Question: I'm writing a program in Java and I'm using JavaFX for the GUI,
using the MVC way.
The structure of the view I'm talking about is as follow:

The reason for this structure is because I want to keep my code clean & clear.
Inside the TopPane I want only a menuBar.
I've added this as follow:
'''
public class TopPane extends Pane {
private MenuBar menuBar;
public TopPane() {
initNodes();
layoutNodes();
}
private void initNodes() {
Menu[] menus = new Menu[3];
menus[0] = new Menu("File");
menus[1] = new Menu("Options");
menus[2] = new Menu("Help");
MenuItem[] menuItemsFile = new MenuItem[4];
menuItemsFile[0] = new MenuItem("New game");
menuItemsFile[1] = new MenuItem("Save game");
menuItemsFile[2] = new MenuItem("Load game");
menuItemsFile[3] = new MenuItem("Exit");
menus[0].getItems().addAll(menuItemsFile);
MenuItem options = new MenuItem("Options");
menus[1].getItems().add(options);
MenuItem help = new MenuItem("Help");
menus[2].getItems().add(help);
menuBar = new MenuBar();
menuBar.getMenus().addAll(menus);
}
private void layoutNodes() {
menuBar.setMinWidth(Double.MAX_VALUE);
menuBar.useSystemMenuBarProperty().set(true);
getChildren().add(menuBar);
}
public MenuBar getMenuBar() {
return menuBar;
}
}
'''
In gameview I do the following:
'''
public class GameView extends BorderPane {
private TopPane topPane;
private LeftPane leftPane;
private PlayerView playerView; //centerpane
private RightPane rightPane;
public GameView() {
initNodes();
layoutNodes();
}
private void initNodes() {
topPane = new TopPane();
leftPane = new LeftPane();
playerView = new PlayerView();
rightPane = new RightPane();
}
private void layoutNodes() {
this.setStyle("-fx-background-color: #2a2a2a");
this.setTop(topPane);
Rectangle2D screenBounds = Screen.getPrimary().getVisualBounds();
double screenHeight = screenBounds.getHeight();
int topMargin = 25;
if (screenHeight >= 1050) {
topMargin = 150;
}
System.out.println(screenHeight);
setMargin(leftPane, new Insets(topMargin, 0, 0, 50));
this.setLeft(leftPane);
setMargin(playerView, new Insets(0, 0, 0, 25));
this.setCenter(playerView);
this.setRight(rightPane);
}
}
'''
It shows the menubar succesfully but the problem is that when I click one of the menus, the menuItems just flickers and dissapear immediatly. I think this is because I extend topPane with Pane. But without it couldn't work obviously, and if I extend from menuBar (and delete the variable Menubar), my rightPane & PlayerView won't be added to my GameView for some mysterious dark reason I couldn't figure out (yet) :)
Anybody able to help me?
Thanks in advance!
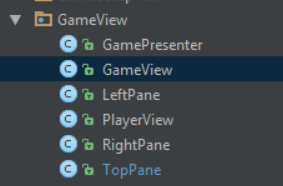
Answer: Thanks to DVarga :
- -
This works perfectly!